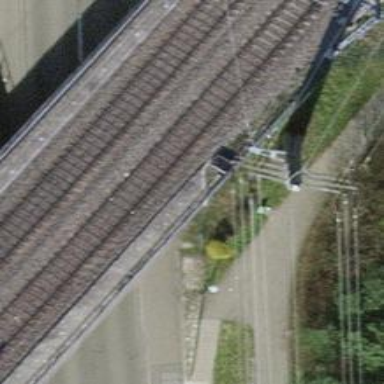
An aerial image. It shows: Man-made bridge.